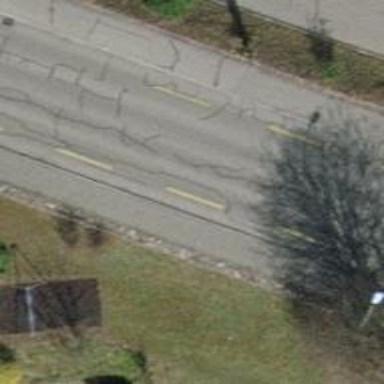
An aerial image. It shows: Residential road with asphalt surface. It includes separate cycle lane and sidewalk.